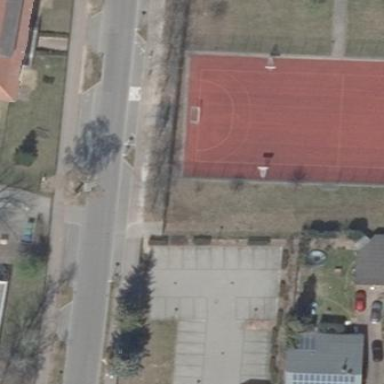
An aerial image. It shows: Parking area with surface.